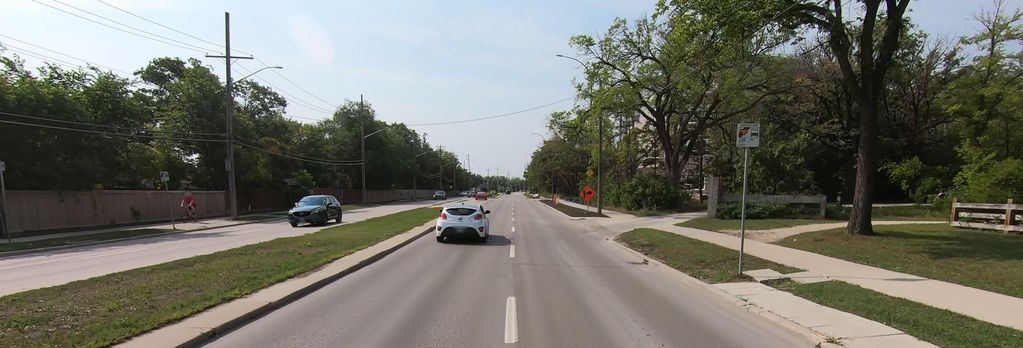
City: winnipeg